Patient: sex F, age 83
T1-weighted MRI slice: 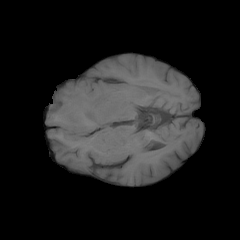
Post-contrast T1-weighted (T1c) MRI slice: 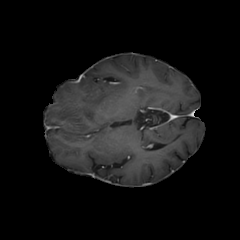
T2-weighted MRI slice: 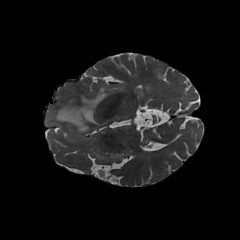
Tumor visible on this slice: yes
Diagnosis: Glioblastoma, IDH-wildtype
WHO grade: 4